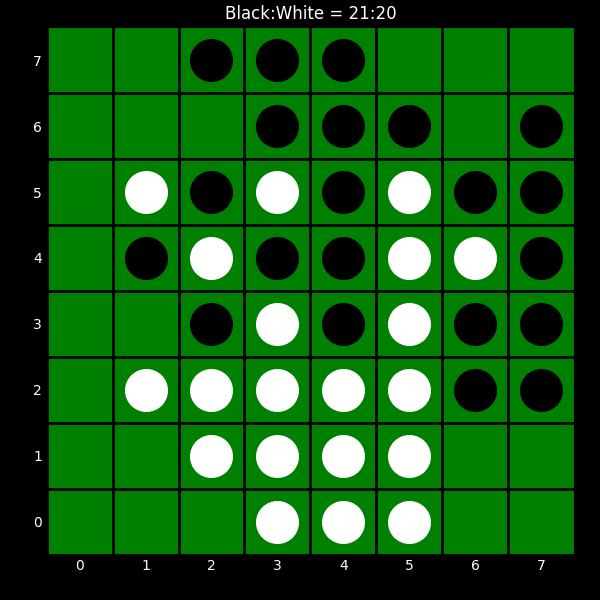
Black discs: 21
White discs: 20